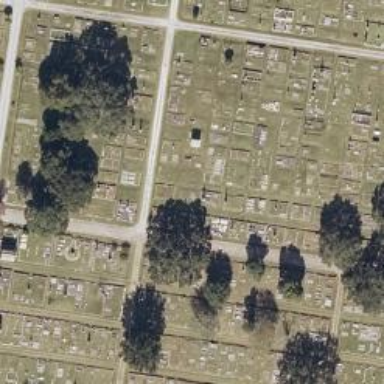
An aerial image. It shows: Sector of the cemetery.